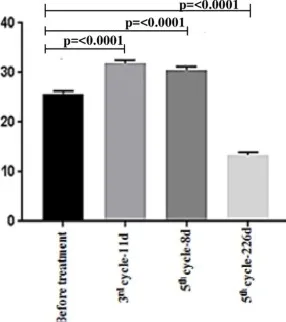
Multiplex analysis of cytokines/chemokines in patient plasma before and after nivolumab treatment, and after progression. (A,B) Significant downregulation of the immune activation biomarkers (IL-10 and CX3CL-1 also known as Fractalkine) at progression (fifth cycle-226 days).
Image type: pathology (immunostaining)